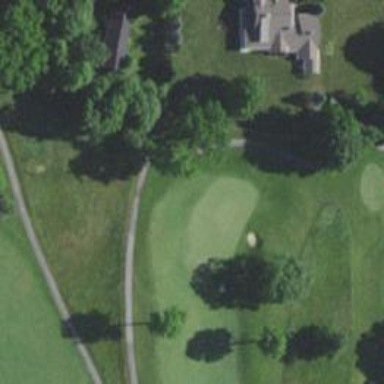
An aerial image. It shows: Golf hole.